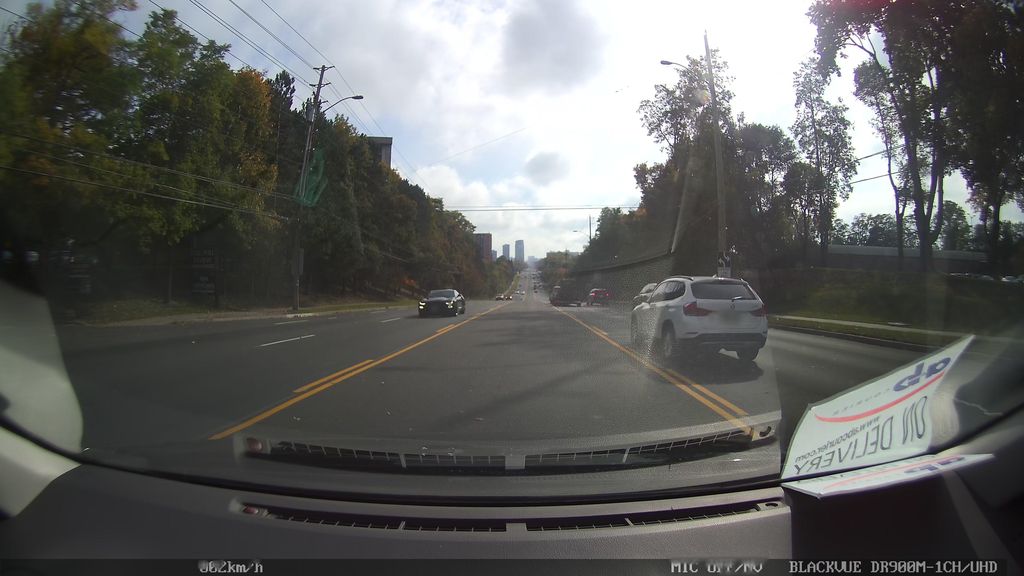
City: toronto